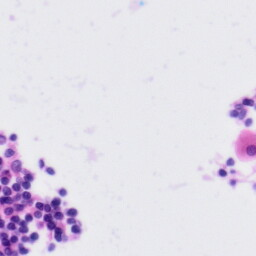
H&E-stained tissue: Tonsil